Question: Here's what I'd like to remove :

How do I replace the indicator showing which tab is currently shown as well as the blue line that spans the entire tabwidget?
To Specify: All I want indicating which tab is selected is this :
- -
edit : Setting tabStripEnabled to false has no effect. Adding a style to it and having "@android:style/Widget.Holo.ActionBar" as its parent is also not possible since im targetting API level 7 and the ActionBar was implemented in API level 11.
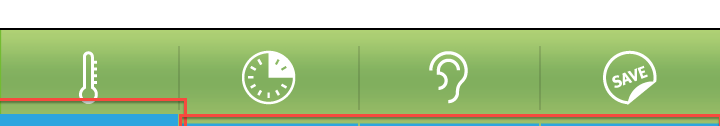
Answer: If 'android:tabStripEnabled="false"' did not work then I also assume calling 'setStripEnabled(boolean stripEnabled)' will have no effect as well. If all of this is true then your problem is probably not in TabWidget.
I would suggest looking at your tab indicator. Try these modifications. This code is taken from a fragment that has tabs.
Here is the code that creates the tab indicator view.
'''
View indicator = LayoutInflater.from(getActivity()).inflate(R.layout.tab,
(ViewGroup) mRoot.findViewById(android.R.id.tabs), false);
TabSpec tabSpec = mTabHost.newTabSpec(tag);
tabSpec.setIndicator(indicator);
tabSpec.setContent(tabContentId);
'''
Your tab indicator view would probably like similar to this.
'''
<?xml version="1.0" encoding="utf-8"?>
<LinearLayout xmlns:android="http://schemas.android.com/apk/res/android"
android:layout_width="fill_parent"
android:layout_height="fill_parent"
android:layout_gravity="center"
android:layout_weight="1"
android:background="@drawable/tabselector"
android:padding="5dp" >
<ImageView
android:id="@+id/icon"
android:layout_width="wrap_content"
android:layout_height="wrap_content"
android:src="@drawable/tab1icon"/>
</LinearLayout>
'''
Now the important part here is the 'android:background="@drawable/tabselector"' in the LinearLayout. Mine looks like this.
'''
<?xml version="1.0" encoding="utf-8"?>
<selector xmlns:android="http://schemas.android.com/apk/res/android">
<!-- Non focused states -->
<item
android:state_focused="false"
android:state_selected="false"
android:state_pressed="false"
android:drawable="@drawable/tab_unselected_light" />
<item
android:state_focused="false"
android:state_selected="true"
android:state_pressed="false"
android:drawable="@drawable/tab_selected_light" />
<!-- Focused states -->
<item
android:state_focused="true"
android:state_selected="true"
android:state_pressed="false"
android:drawable="@drawable/tab_focused_light" />
<!-- Pressed state -->
<item
android:state_pressed="true"
android:drawable="@drawable/tab_pressed_light" />
</selector>
'''
This tabselector.xml is where you will swap '@drawable/tab_pressed_light' with your '@drawable/tab_button_active' and '@drawable/tab_unselected_light' with '@drawable/tab_button_inactive'
Be sure to check that all of your drawables that go into your tabselector.xml do not have the blue strips along the bottom. As I look at your image I can see little 5px gaps along that strip this is what gave me the idea that the strip was not from your TabWidget. Hope this helps.